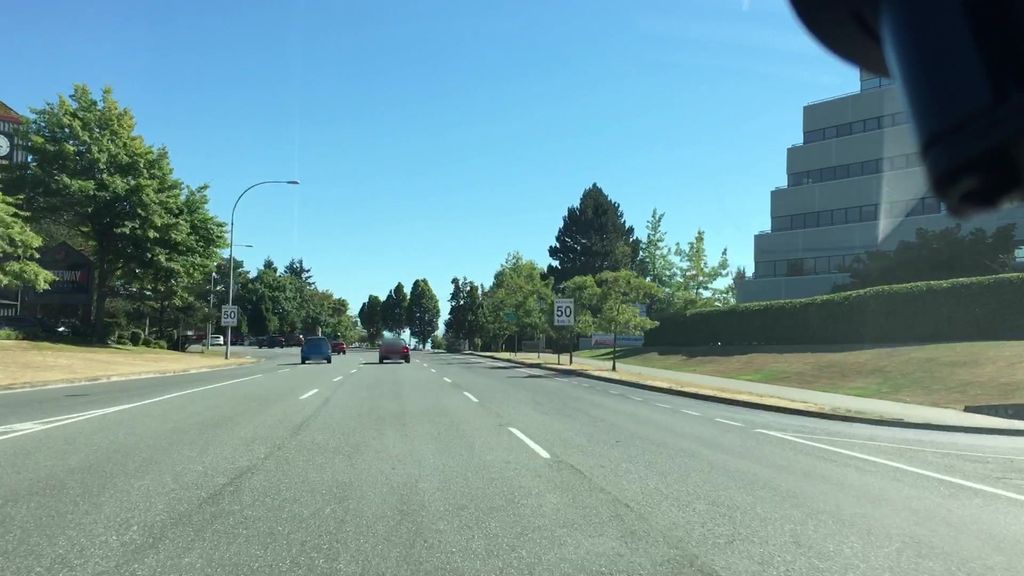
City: victoria